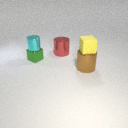
small cyan metal cylinder above small green metal cube